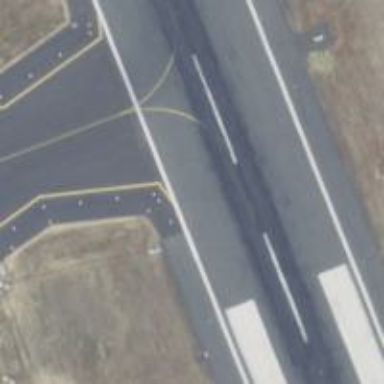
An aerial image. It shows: Asphalt runway at the airport.